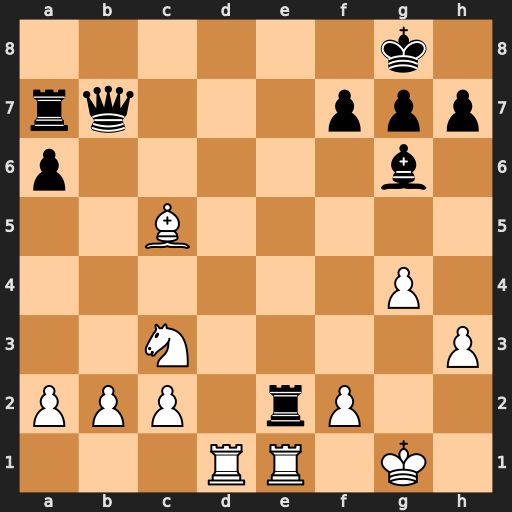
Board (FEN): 6k1/rq3ppp/p5b1/2B5/6P1/2N4P/PPP1rP2/3RR1K1
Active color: w
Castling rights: -
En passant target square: -
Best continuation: Rd8+ Re8 Rexe8#